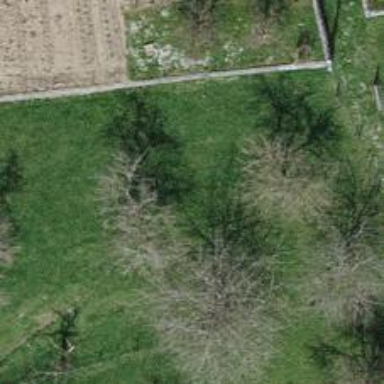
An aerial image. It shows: Single tag "natural: tree."